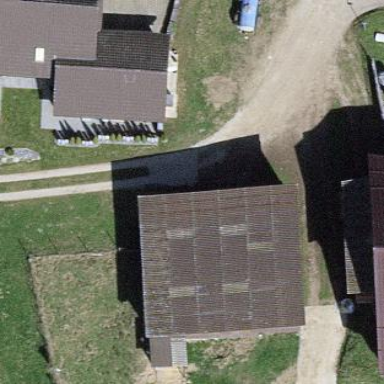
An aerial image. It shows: Farm auxiliary building.